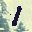
Label: 1